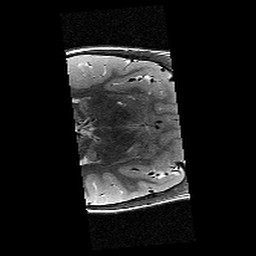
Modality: T2w
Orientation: axial
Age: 12
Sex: female
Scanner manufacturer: siemens
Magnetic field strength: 3 T
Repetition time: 9.23 s
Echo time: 0.067 s